Question: I need to compare two tables in a database. They do store similar info.
However in some cases 'ID' and 'Segment' ('SUBSTRING (data, 1, 1)') do match, however the Service Number and Service date are different for each 'ID'.
Here is my example data. In this case the two highlighted rows should be selected:

I have tried something like this:
'''
SELECT
T.ID,
SUBSTRING(data, 1, 1) AS Seg,
SUBSTRING(data, 2, 4) AS sn,
CONVERT(DATE, SUBSTRING(data, 11, 8)),
ServiceNumber, ServiceDate
FROM
P
JOIN
T ON p.ID = t.ID
WHERE
SUBSTRING(data, 1, 1) != Segment
AND SUBSTRING(data, 2, 4) != ServiceNumber
AND CONVERT(DATE, SUBSTRING(data, 11, 8)) != ServiceDate;
'''
The SQL Fiddle link is here:
<URL>
Any ideas would be more then welcome!
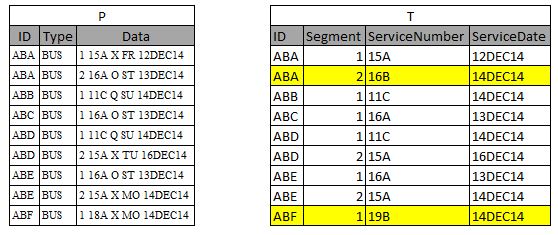
Answer: Assuming that there is an error in your pasted example, viz that the second row shouldn't be highlighted as the ID, Segments and the Date are the same, you can simplify the problem by breaking out the encoded column into its components with a CTE or derived table, and then ease the comparison:
'''
WITH FixedTableP AS
(
SELECT P.ID,
SUBSTRING ( [data] ,1 , 1 ) AS PSegment,
SUBSTRING( [data] ,2 , 4 ) AS PServiceNumber,
CONVERT(date,SUBSTRING ( data ,11 , 8 )) AS PServiceDate
FROM P
)
SELECT T.ID, P.ID, T.ServiceNumber, P.PServiceNumber, T.ServiceDate, P.PServiceDate
FROM T
JOIN FixedTableP P ON p.ID=t.ID AND p.PSegment = t.Segment
WHERE P.PServiceDate <> T.ServiceDate
AND P.PServiceNumber <> T.ServiceNumber;
'''
<URL>